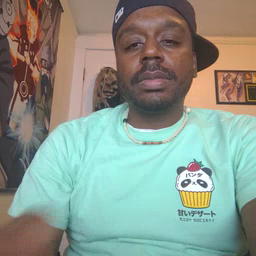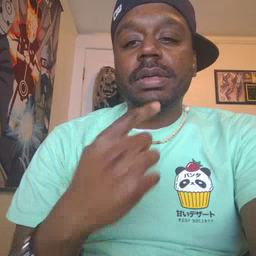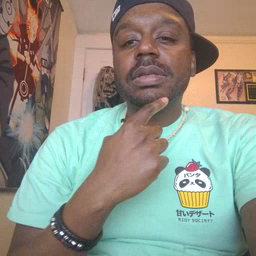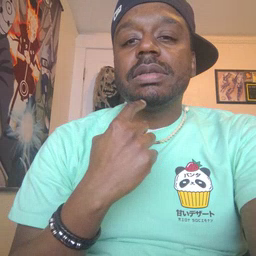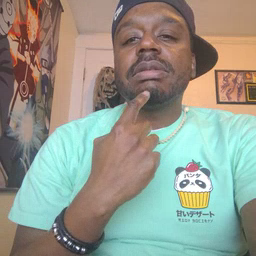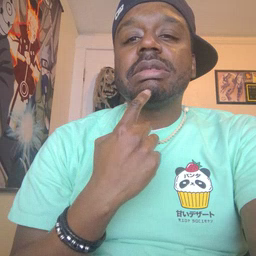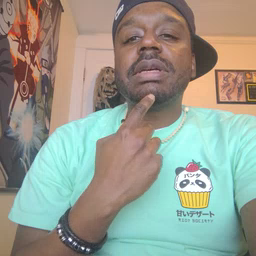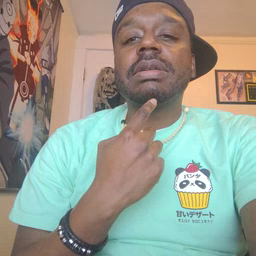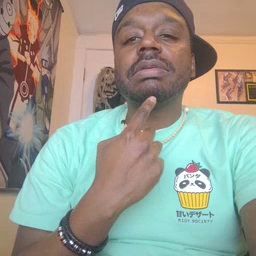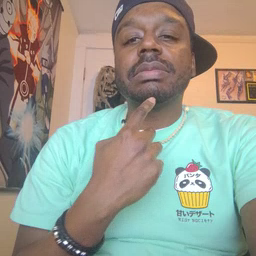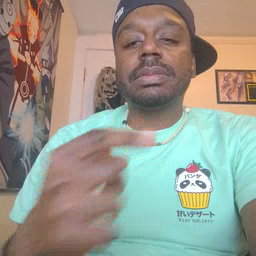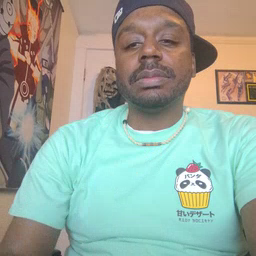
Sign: chin